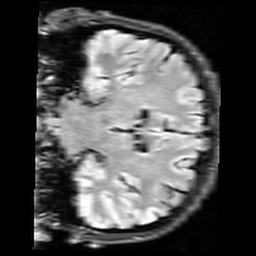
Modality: FLAIR
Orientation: coronal
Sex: male
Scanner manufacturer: siemens
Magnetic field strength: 3 T
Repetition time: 10 s
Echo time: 0.09 s